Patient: sex M, age 60
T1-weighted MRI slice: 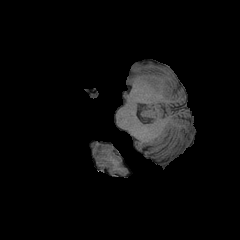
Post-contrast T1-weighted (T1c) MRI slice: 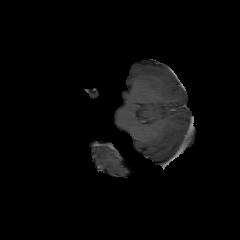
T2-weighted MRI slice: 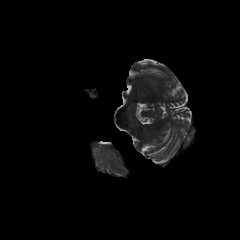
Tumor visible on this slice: no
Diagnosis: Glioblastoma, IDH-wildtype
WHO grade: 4